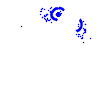
Particle: electron